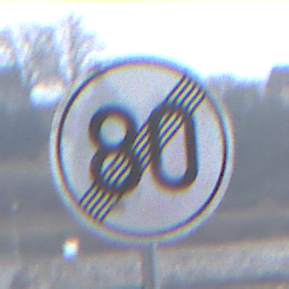
Verkehrszeichen: EndeGeschwindigkeit80
Umgebung: Outdoor, Suburban
Tageszeit: MorningAfternoon
Wetter: Overcast
Licht: Natural
Jahreszeit: NotSpecified
Kontrast: LowContrast